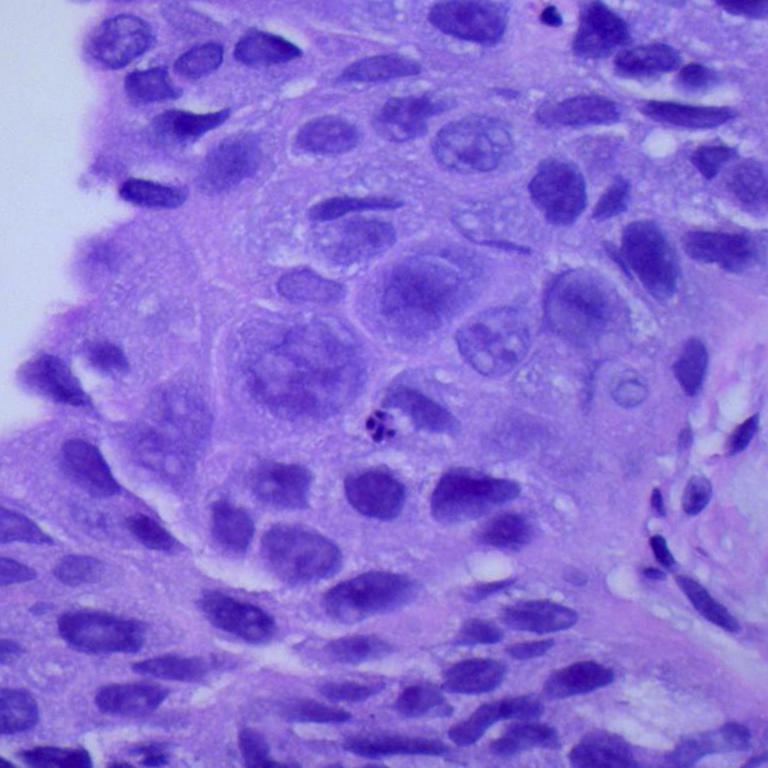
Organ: lung
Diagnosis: squamous carcinomas